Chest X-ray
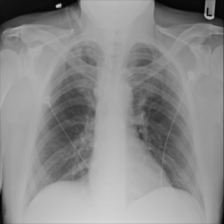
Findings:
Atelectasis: negative
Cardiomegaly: negative
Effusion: negative
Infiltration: negative
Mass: negative
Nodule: negative
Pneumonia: negative
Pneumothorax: negative
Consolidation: negative
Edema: negative
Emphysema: negative
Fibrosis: negative
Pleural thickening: negative
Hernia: negative